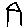
Label: house